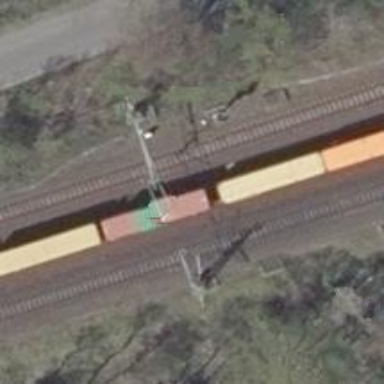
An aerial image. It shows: Railway signal.